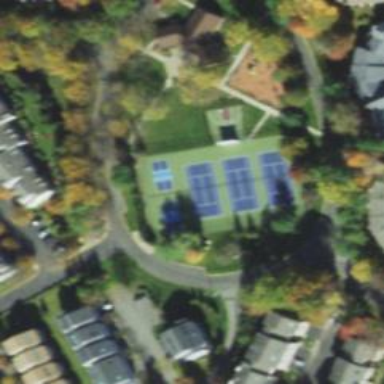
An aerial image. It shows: Tennis court on pitch.